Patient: sex F, age 22
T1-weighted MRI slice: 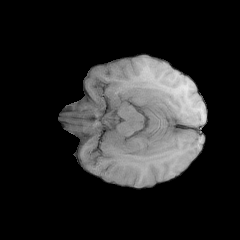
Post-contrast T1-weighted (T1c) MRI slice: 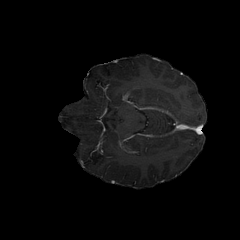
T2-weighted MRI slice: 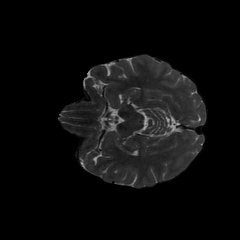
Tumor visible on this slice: no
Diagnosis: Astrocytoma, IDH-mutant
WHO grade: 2